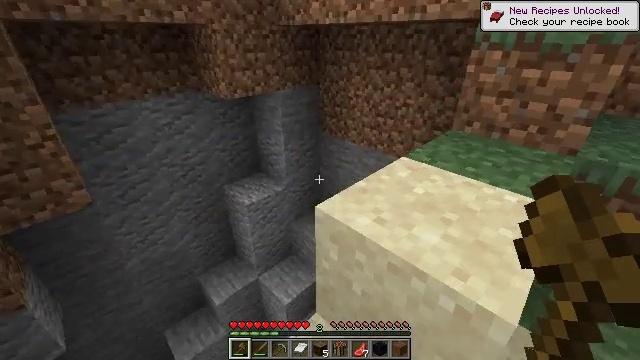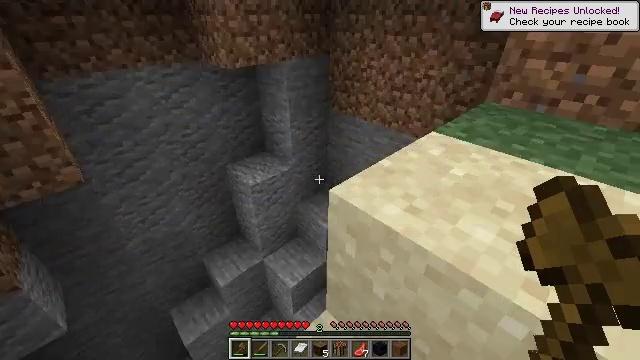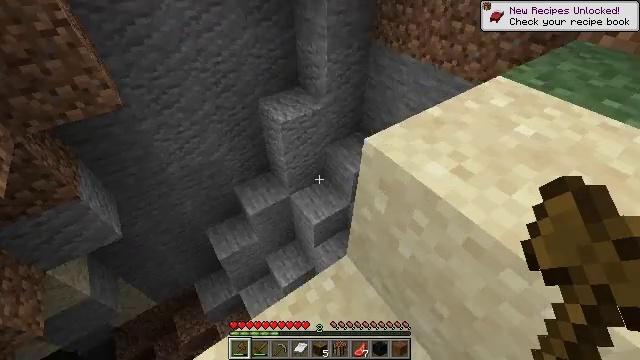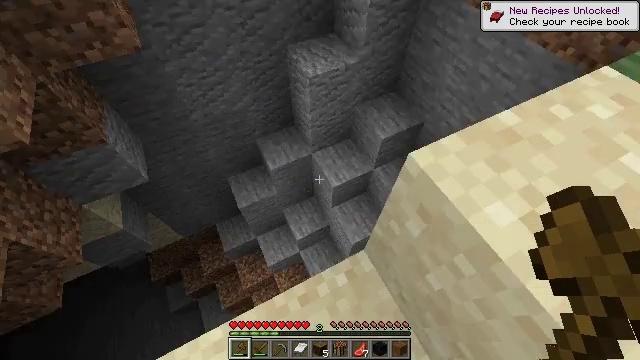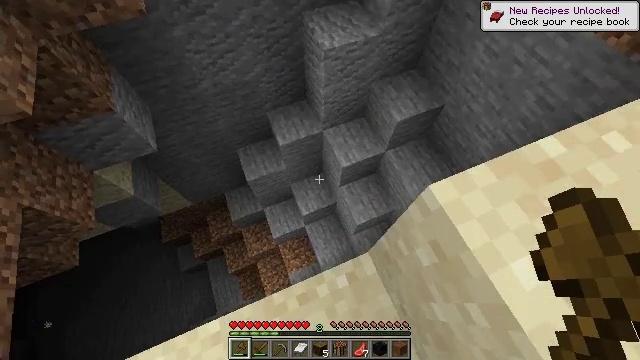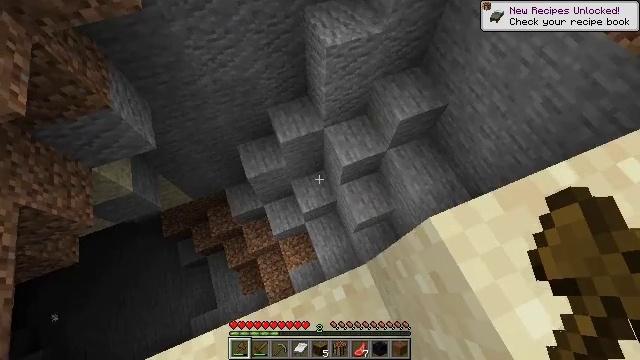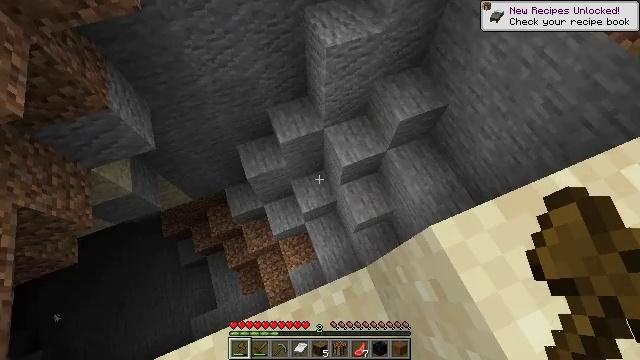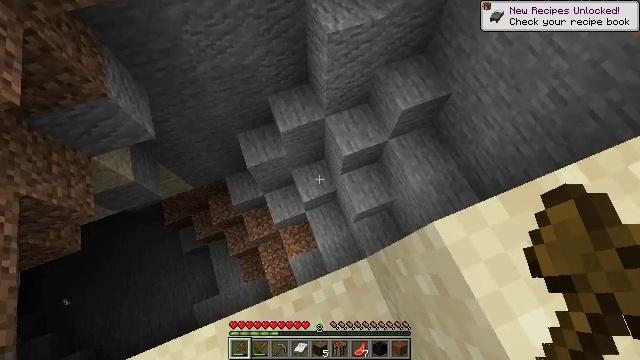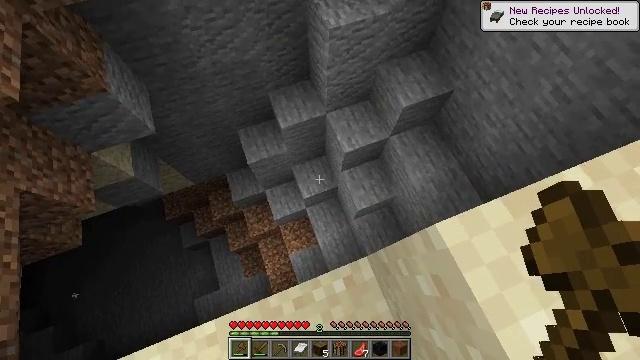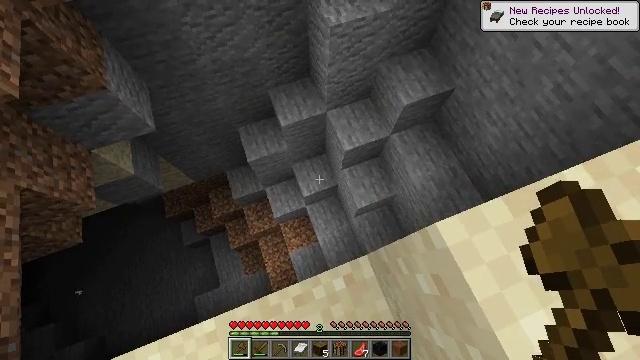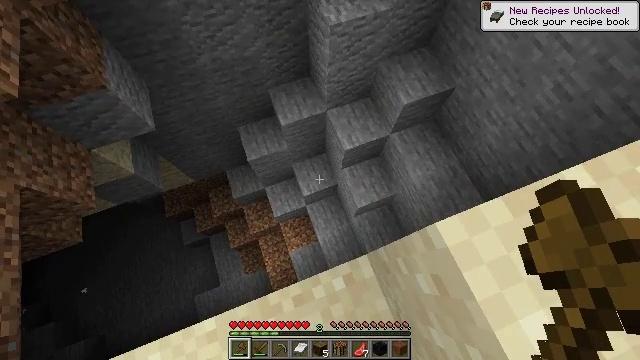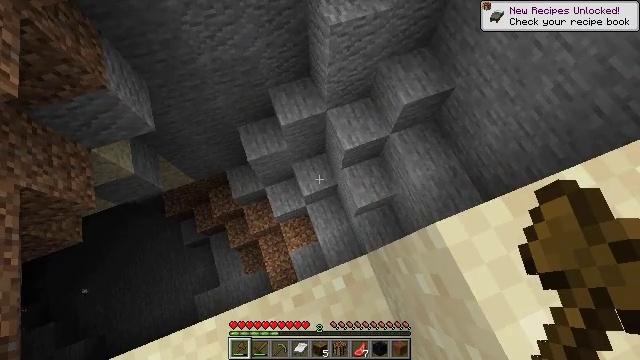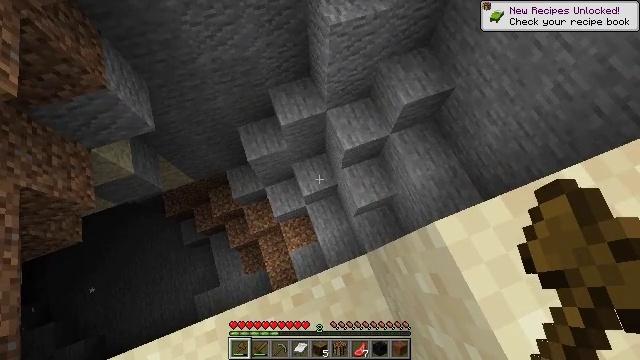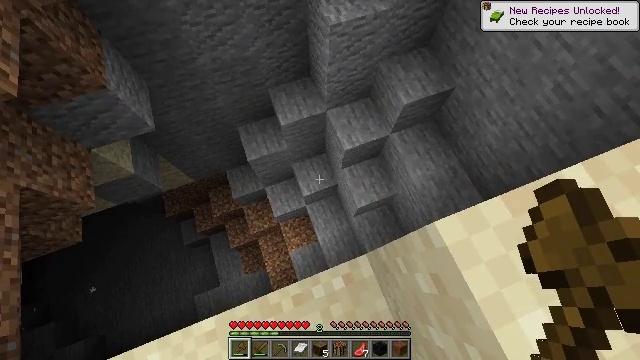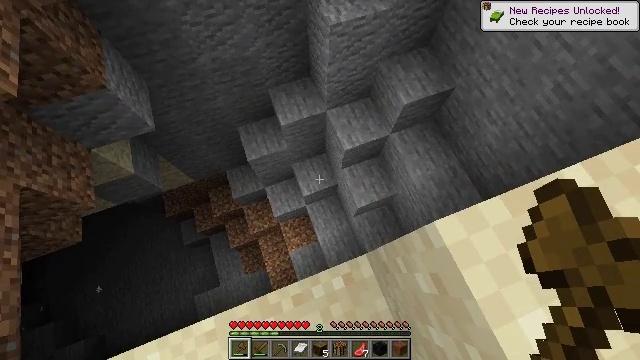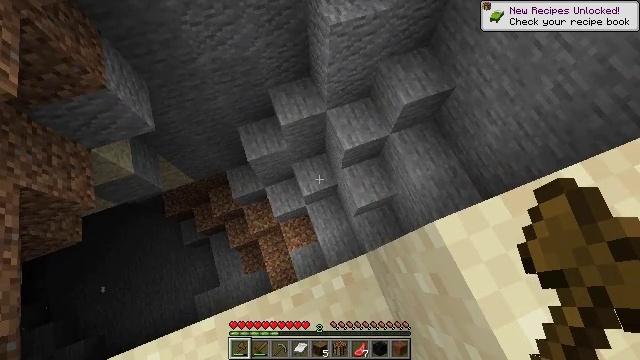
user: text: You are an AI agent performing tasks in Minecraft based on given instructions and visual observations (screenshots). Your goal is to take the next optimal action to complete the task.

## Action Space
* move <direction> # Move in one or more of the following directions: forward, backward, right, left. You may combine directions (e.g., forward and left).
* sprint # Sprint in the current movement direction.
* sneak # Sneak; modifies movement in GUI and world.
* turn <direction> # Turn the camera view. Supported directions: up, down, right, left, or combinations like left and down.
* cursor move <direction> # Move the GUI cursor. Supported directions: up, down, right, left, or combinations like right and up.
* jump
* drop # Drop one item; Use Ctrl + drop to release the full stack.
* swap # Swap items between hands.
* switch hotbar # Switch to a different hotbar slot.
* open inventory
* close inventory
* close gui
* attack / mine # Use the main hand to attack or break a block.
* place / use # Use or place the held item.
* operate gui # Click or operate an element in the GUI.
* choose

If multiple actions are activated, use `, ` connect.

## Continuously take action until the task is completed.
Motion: motion action
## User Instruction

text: Break the sand block.
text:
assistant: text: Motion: move forward, turn left and down
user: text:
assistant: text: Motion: move forward, turn left and down
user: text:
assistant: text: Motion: move forward, turn left and down
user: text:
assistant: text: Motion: turn left and down
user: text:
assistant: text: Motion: turn down
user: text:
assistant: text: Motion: no_op
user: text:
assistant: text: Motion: turn down
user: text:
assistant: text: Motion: no_op
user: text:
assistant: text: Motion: no_op
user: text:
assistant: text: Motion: no_op
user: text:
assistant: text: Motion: no_op
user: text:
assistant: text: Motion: no_op
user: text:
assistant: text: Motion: no_op
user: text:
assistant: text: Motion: no_op
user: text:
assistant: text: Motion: no_op
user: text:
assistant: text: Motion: no_op
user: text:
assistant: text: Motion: no_op
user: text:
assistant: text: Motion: no_op
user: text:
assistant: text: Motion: no_op
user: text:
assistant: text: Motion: no_op
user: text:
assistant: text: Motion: no_op
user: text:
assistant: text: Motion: turn right
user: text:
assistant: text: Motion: turn right and up
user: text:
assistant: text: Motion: turn right and up
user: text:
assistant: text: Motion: turn right and up
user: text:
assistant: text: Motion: turn right and up
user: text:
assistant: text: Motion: turn right and up, attack / mine
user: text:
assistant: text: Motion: turn right, attack / mine
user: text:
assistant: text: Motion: turn right, attack / mine
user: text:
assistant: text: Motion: turn right and up, attack / mine